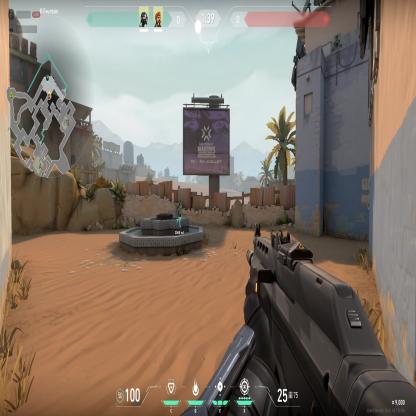
Label: teammate